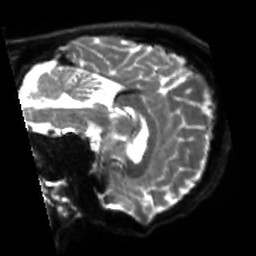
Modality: sbref
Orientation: sagittal
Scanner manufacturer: siemens
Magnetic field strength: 3 T
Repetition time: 4 s
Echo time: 0.0594 s